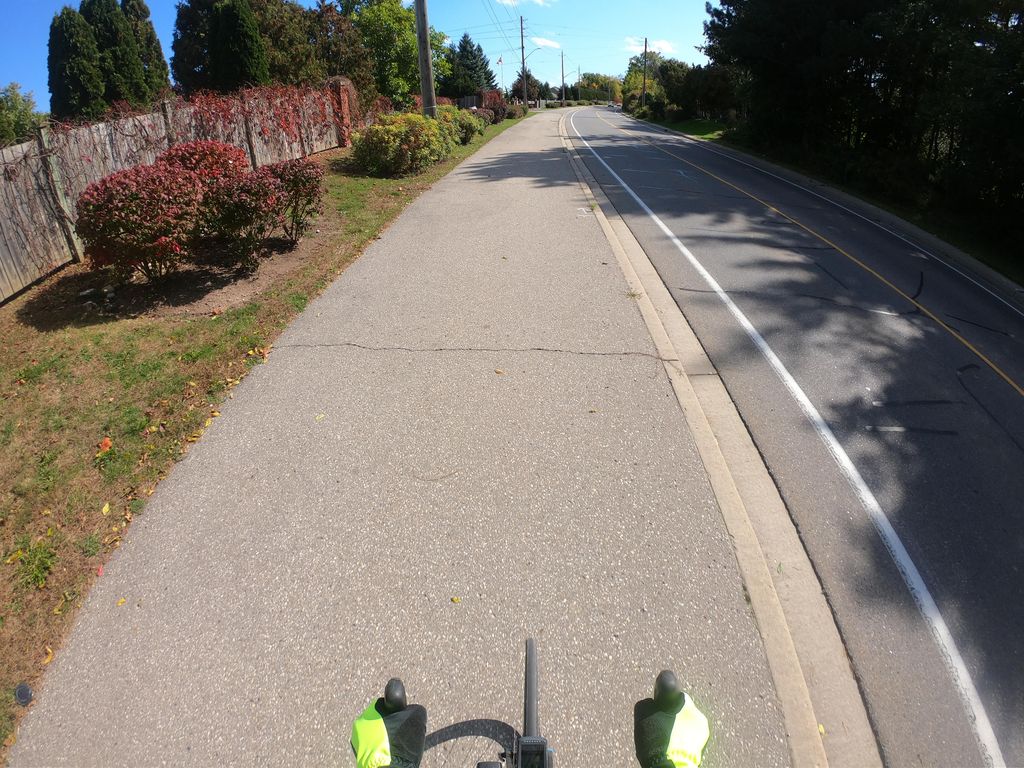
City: kitchener-waterloo